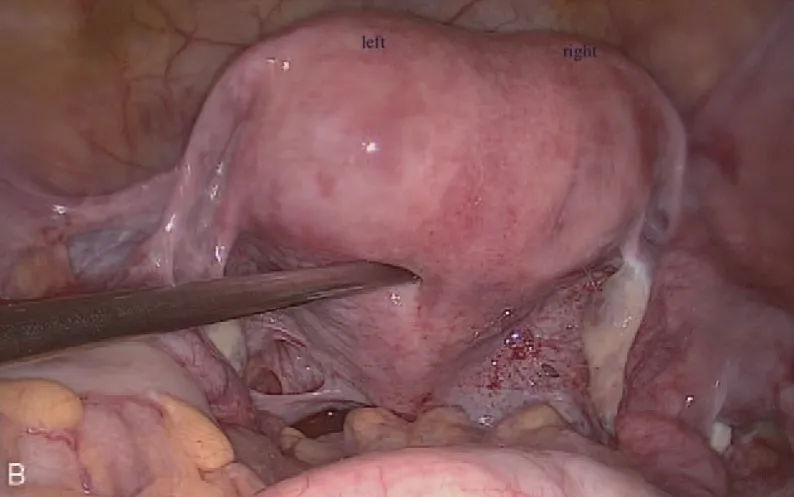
(B) Laparoscopic view of the enlarged uterus with an asymmetric, small indentation at the top.
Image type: medical_photograph (other_medical_photograph)